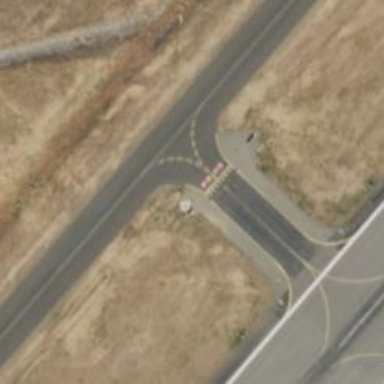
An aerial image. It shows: Image of taxiway at airport.